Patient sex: M
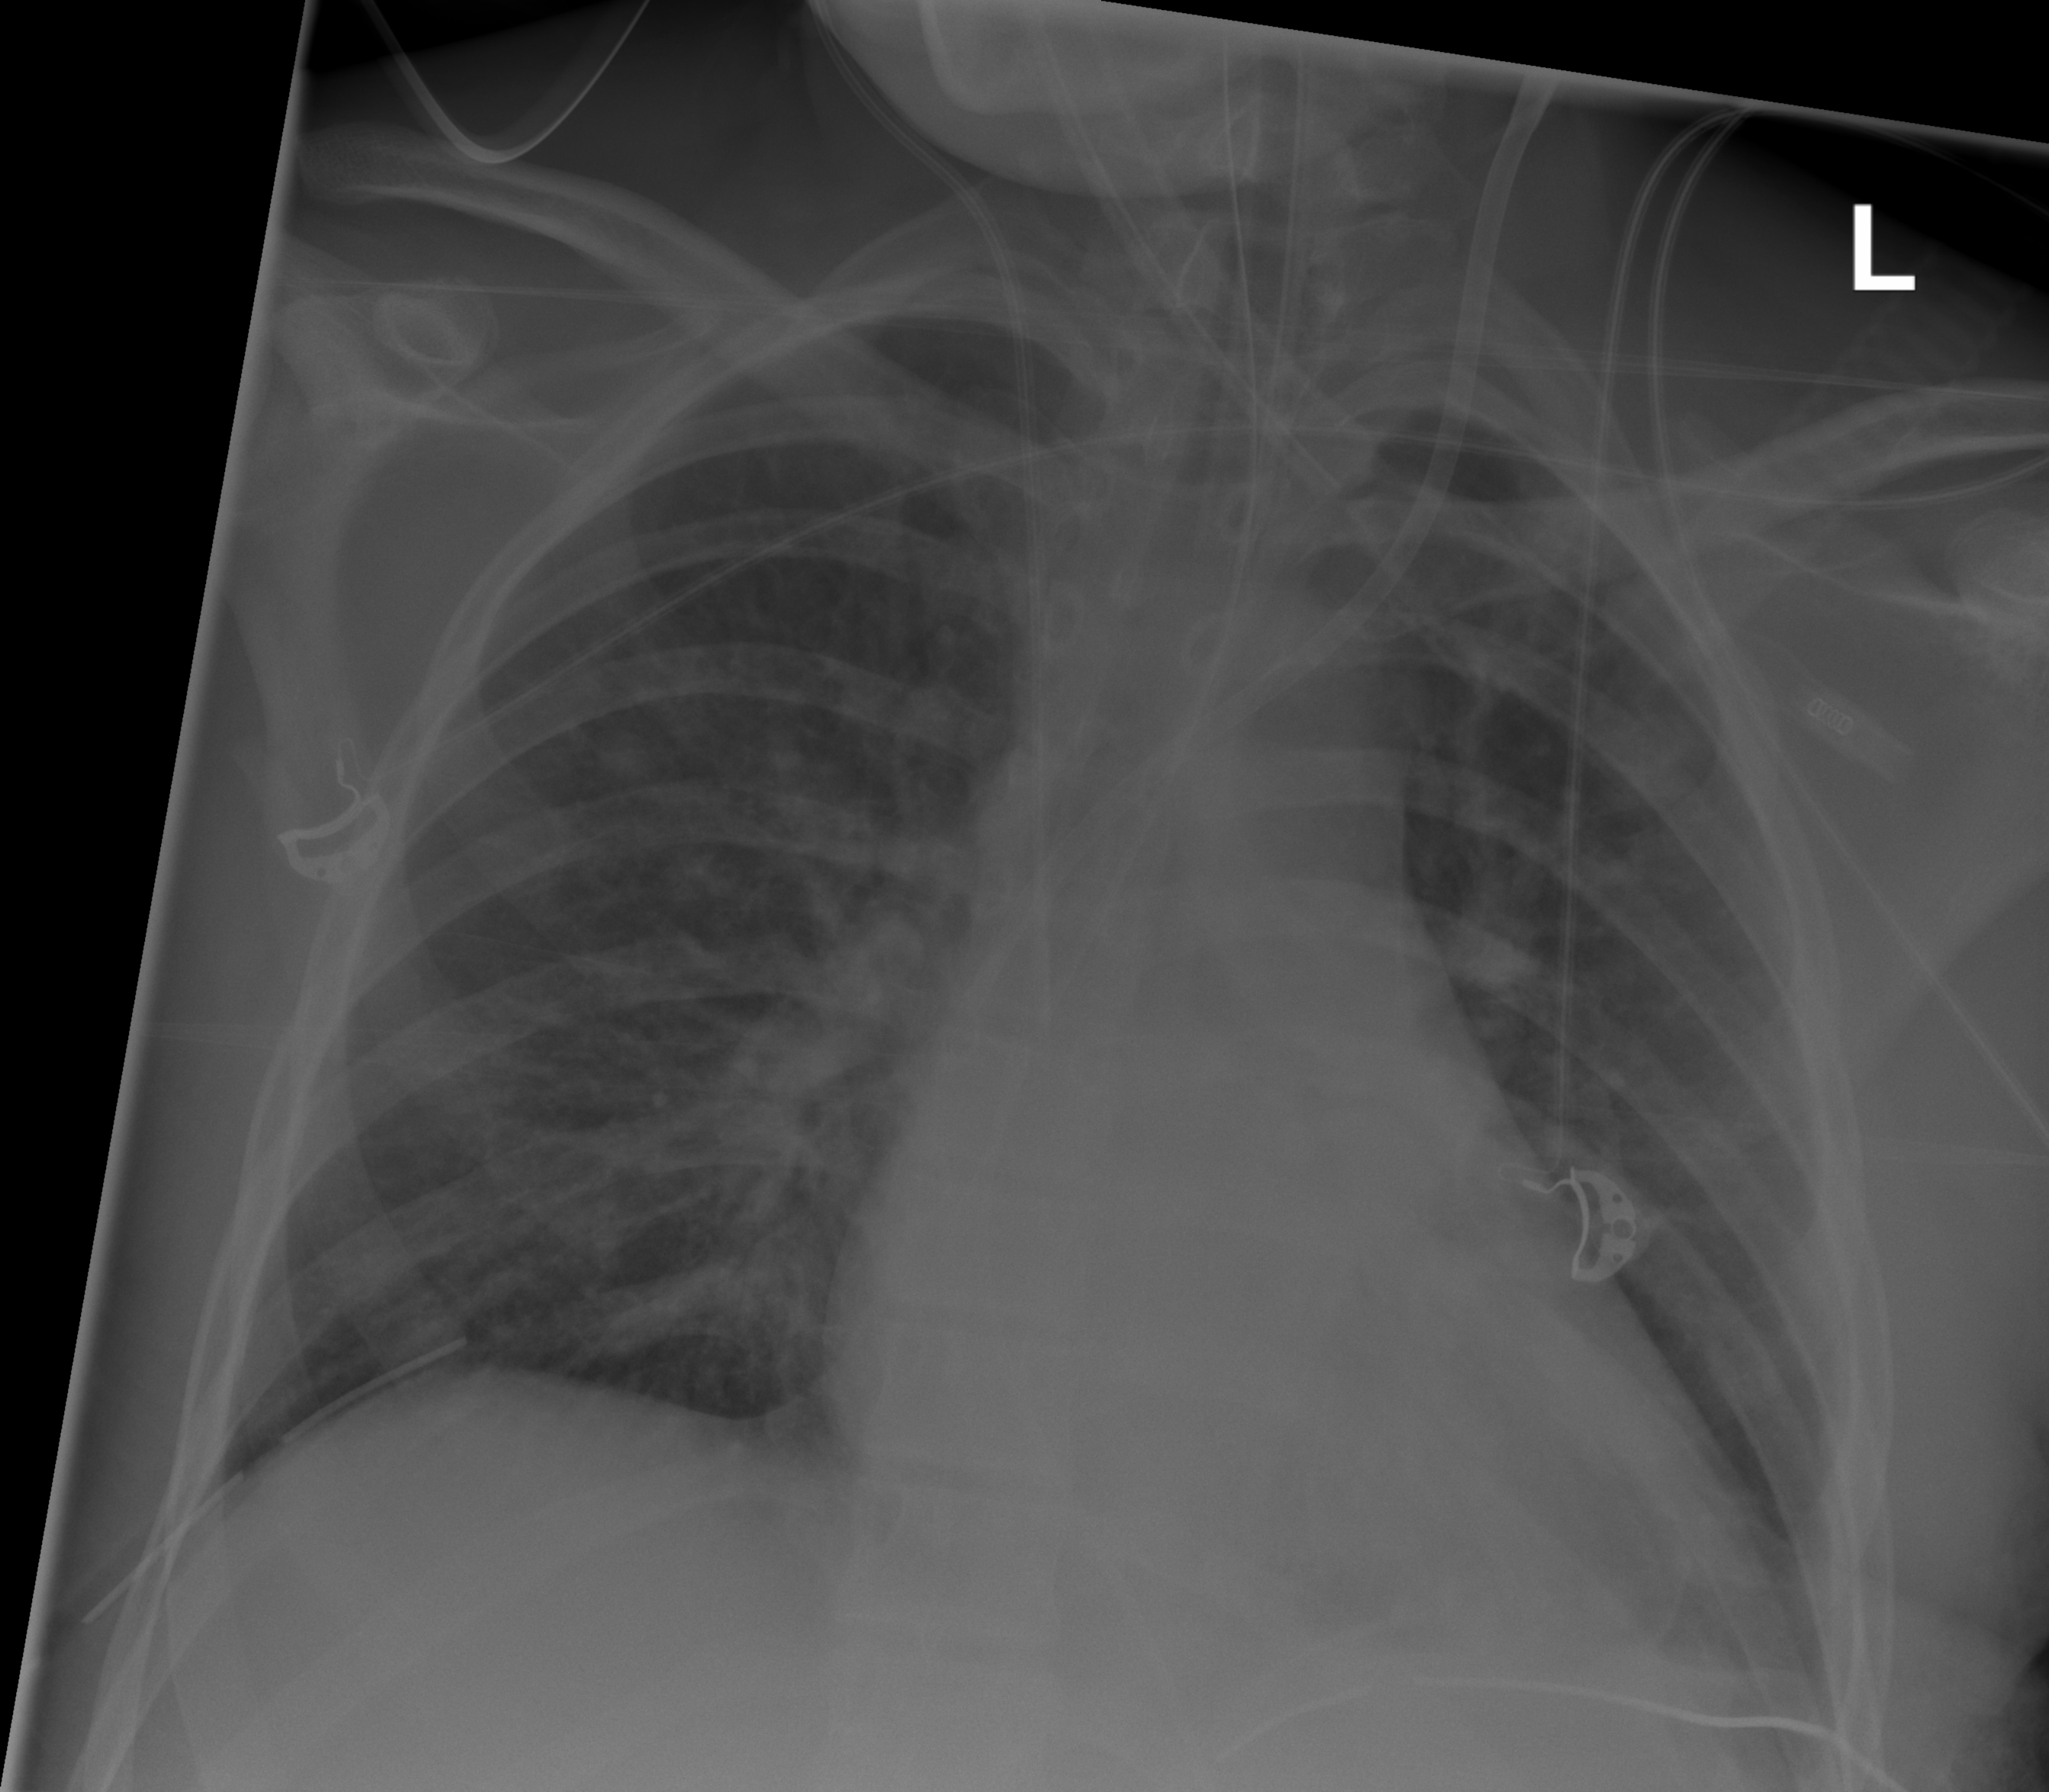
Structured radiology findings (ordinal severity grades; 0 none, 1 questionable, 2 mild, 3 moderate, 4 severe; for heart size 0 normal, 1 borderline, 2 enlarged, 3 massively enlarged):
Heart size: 0
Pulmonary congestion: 0
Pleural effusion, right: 0
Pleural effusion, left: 0
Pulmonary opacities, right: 2
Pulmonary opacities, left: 2
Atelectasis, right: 2
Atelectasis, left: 2